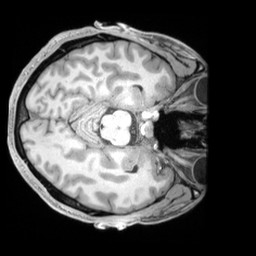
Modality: T1w
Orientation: axial
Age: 34
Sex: male
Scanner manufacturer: siemens
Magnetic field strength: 3 T
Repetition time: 2.2 s
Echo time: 0.00218 s